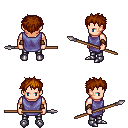
a pixel art fantasy rpg character, male body template, human, light skin, chain tabard jacket, metal pants, brunette bedhead hairstyle, leather bracers, metal boots, spear, four views (front, back, left, right), 2x2 character sprite sheet, small pixel art, hard edges, no anti-aliasing